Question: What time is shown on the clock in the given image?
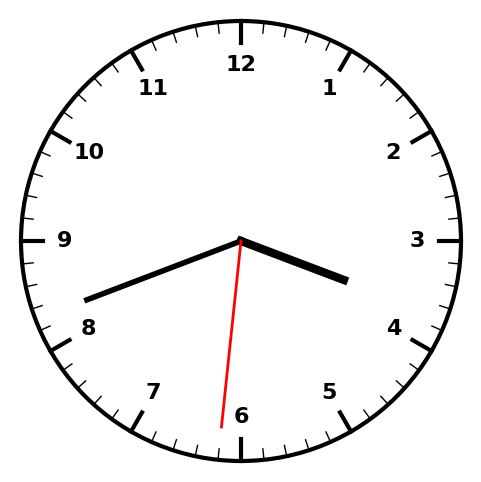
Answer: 03:41:31